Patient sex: M
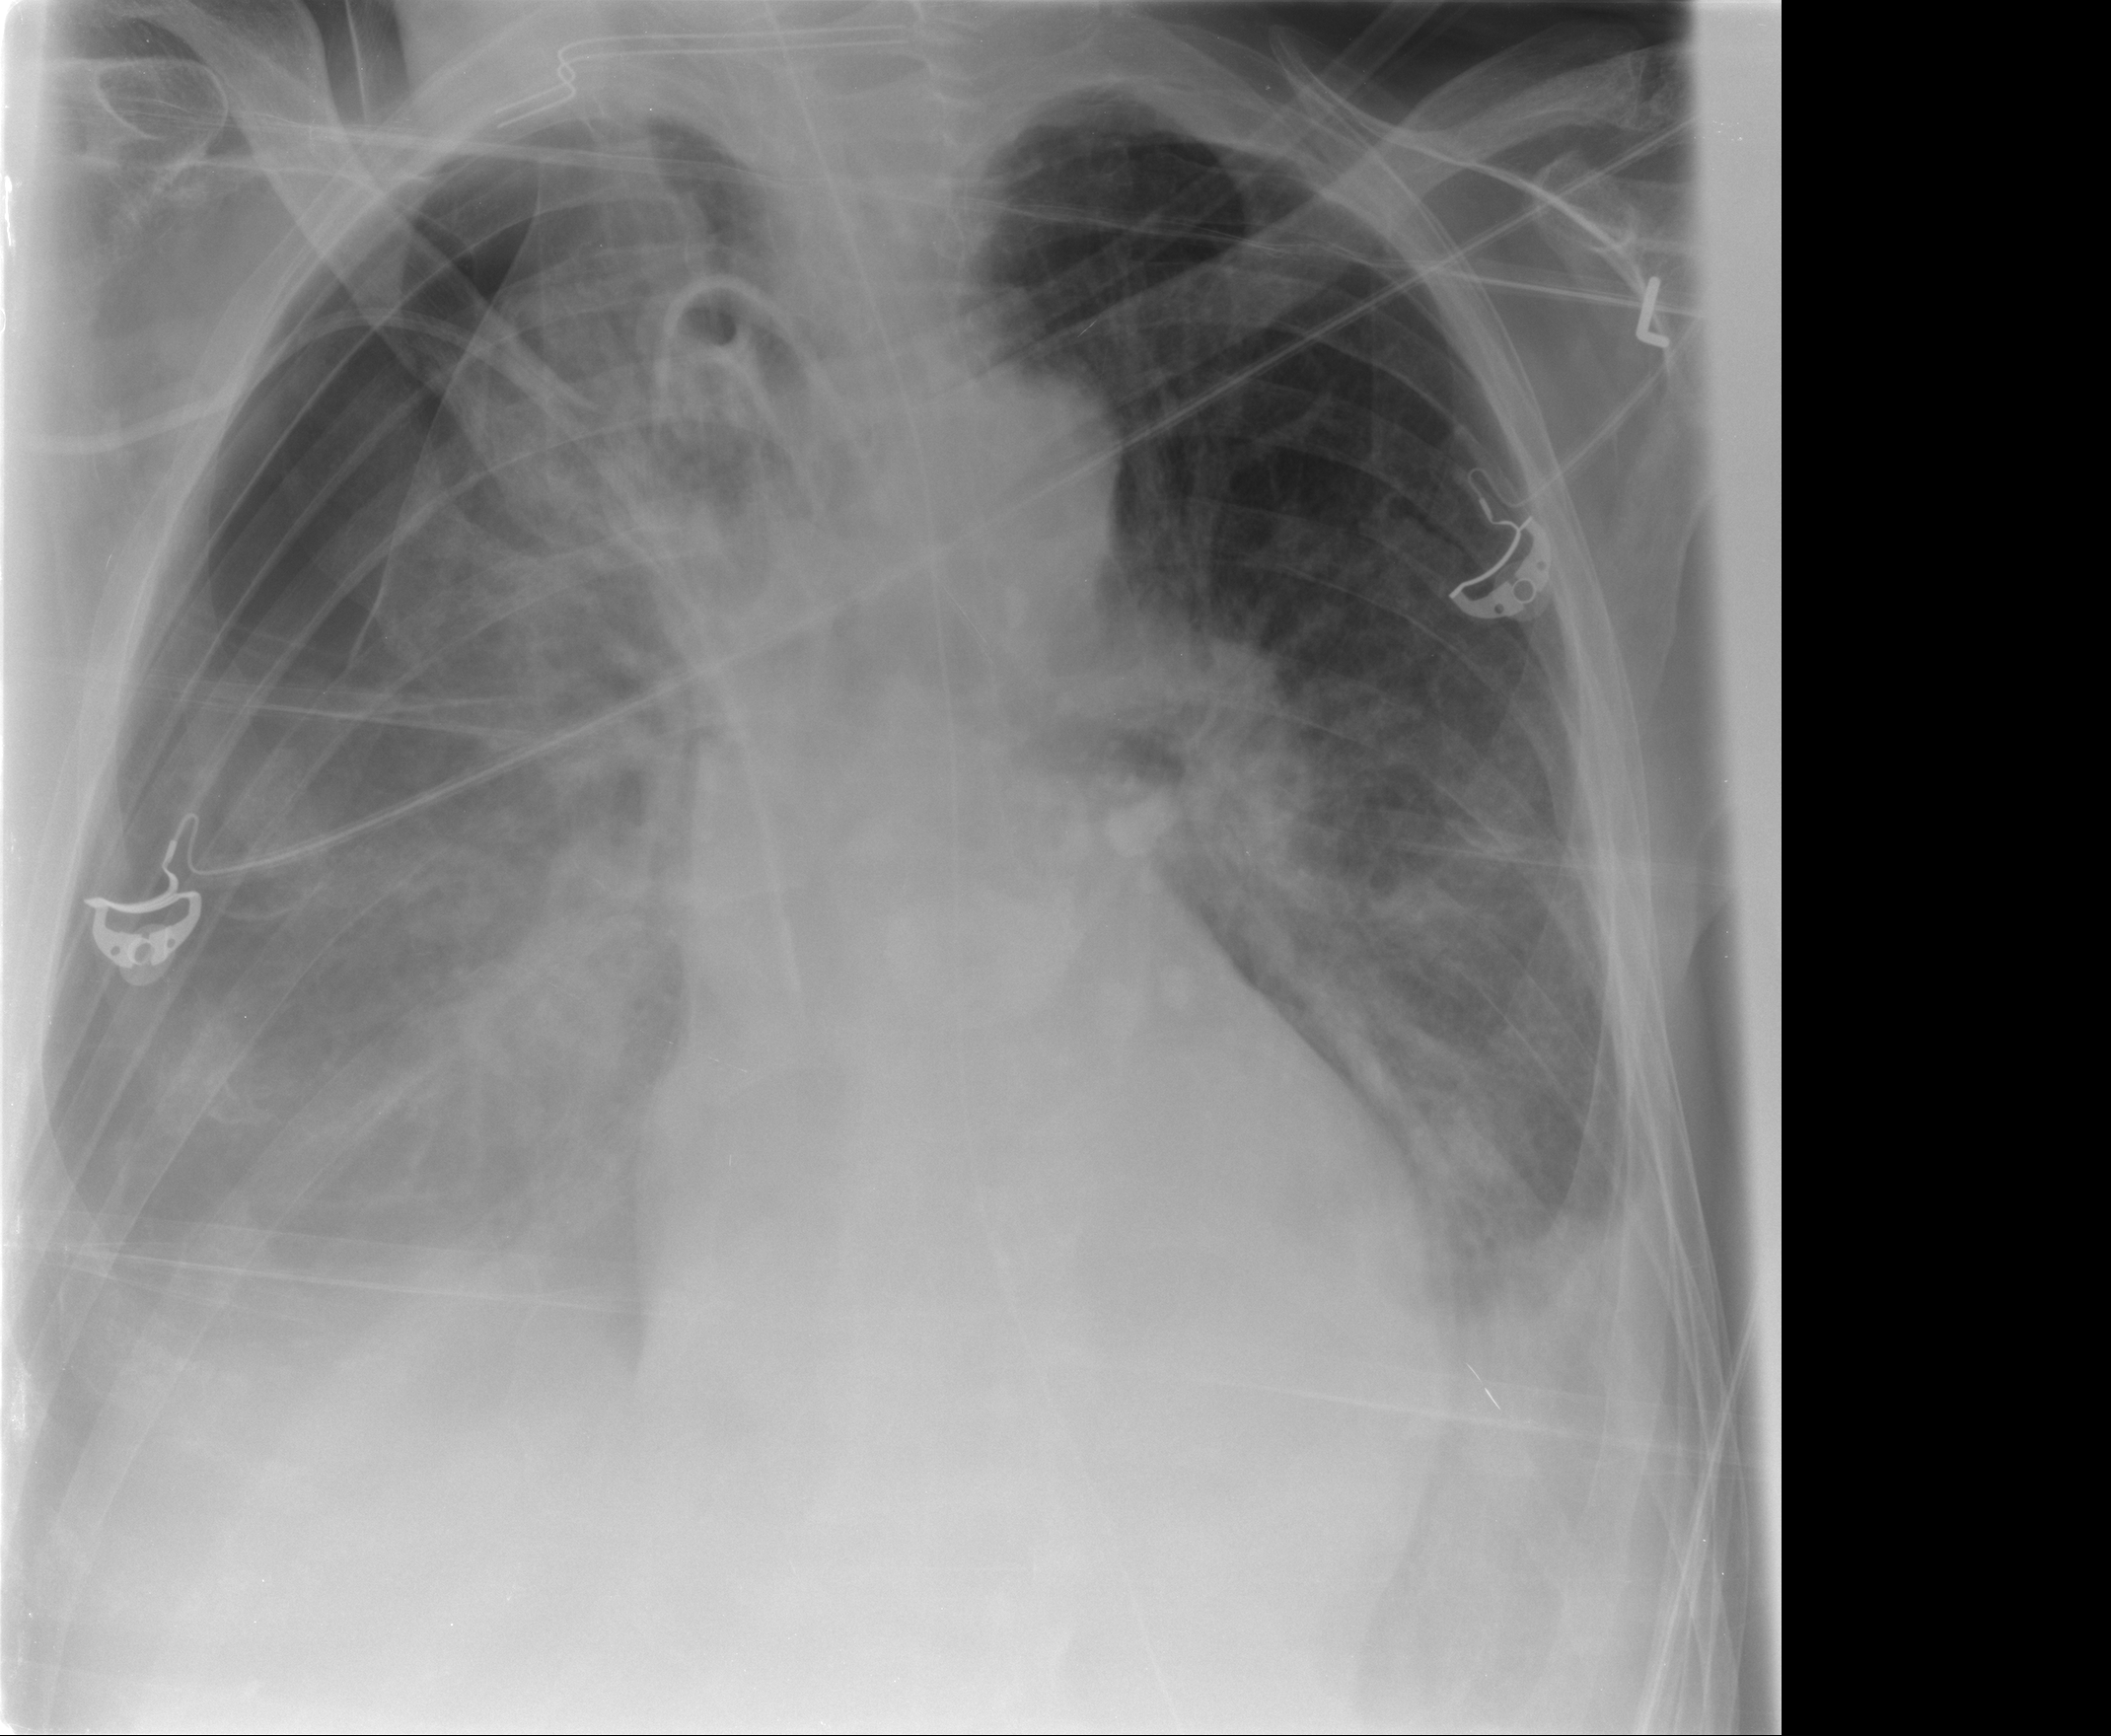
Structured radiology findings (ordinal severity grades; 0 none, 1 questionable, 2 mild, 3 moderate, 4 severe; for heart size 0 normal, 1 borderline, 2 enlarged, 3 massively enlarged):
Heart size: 0
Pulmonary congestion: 1
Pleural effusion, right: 3
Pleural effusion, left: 2
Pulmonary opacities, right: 1
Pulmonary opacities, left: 0
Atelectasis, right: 3
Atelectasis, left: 2